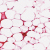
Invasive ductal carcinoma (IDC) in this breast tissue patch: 0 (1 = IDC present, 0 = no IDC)